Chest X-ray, PA view. Patient: 52 years old, sex M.
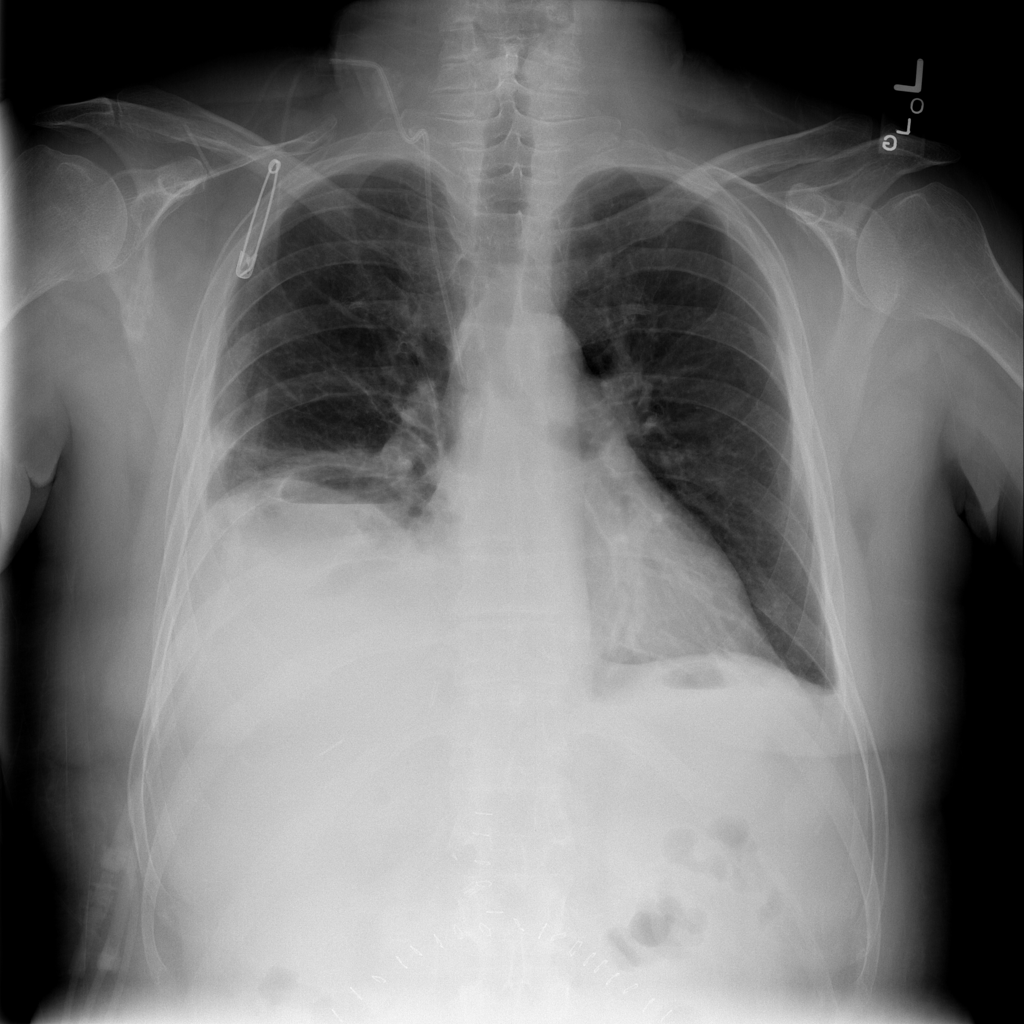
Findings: No Finding